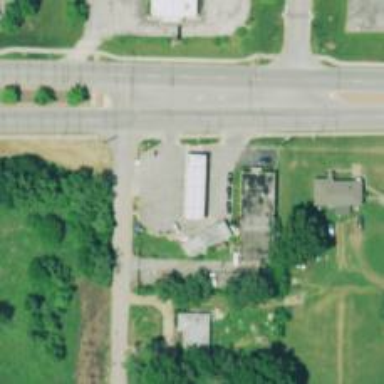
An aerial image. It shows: Convenience shop.